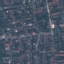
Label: Residential